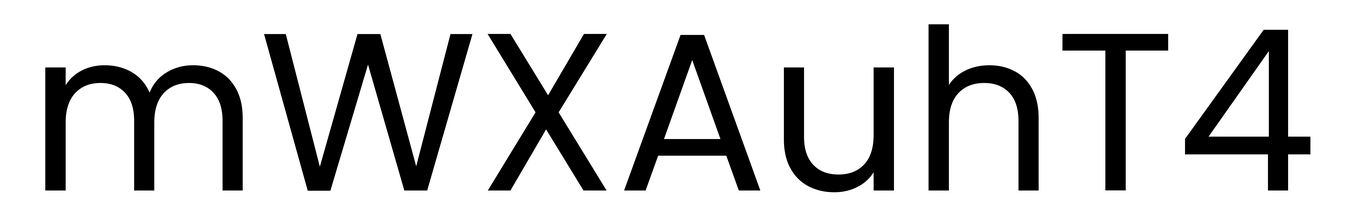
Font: Poppins-Regular